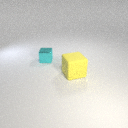
small cyan metal cube behind large yellow rubber cube